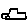
Label: car